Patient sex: M
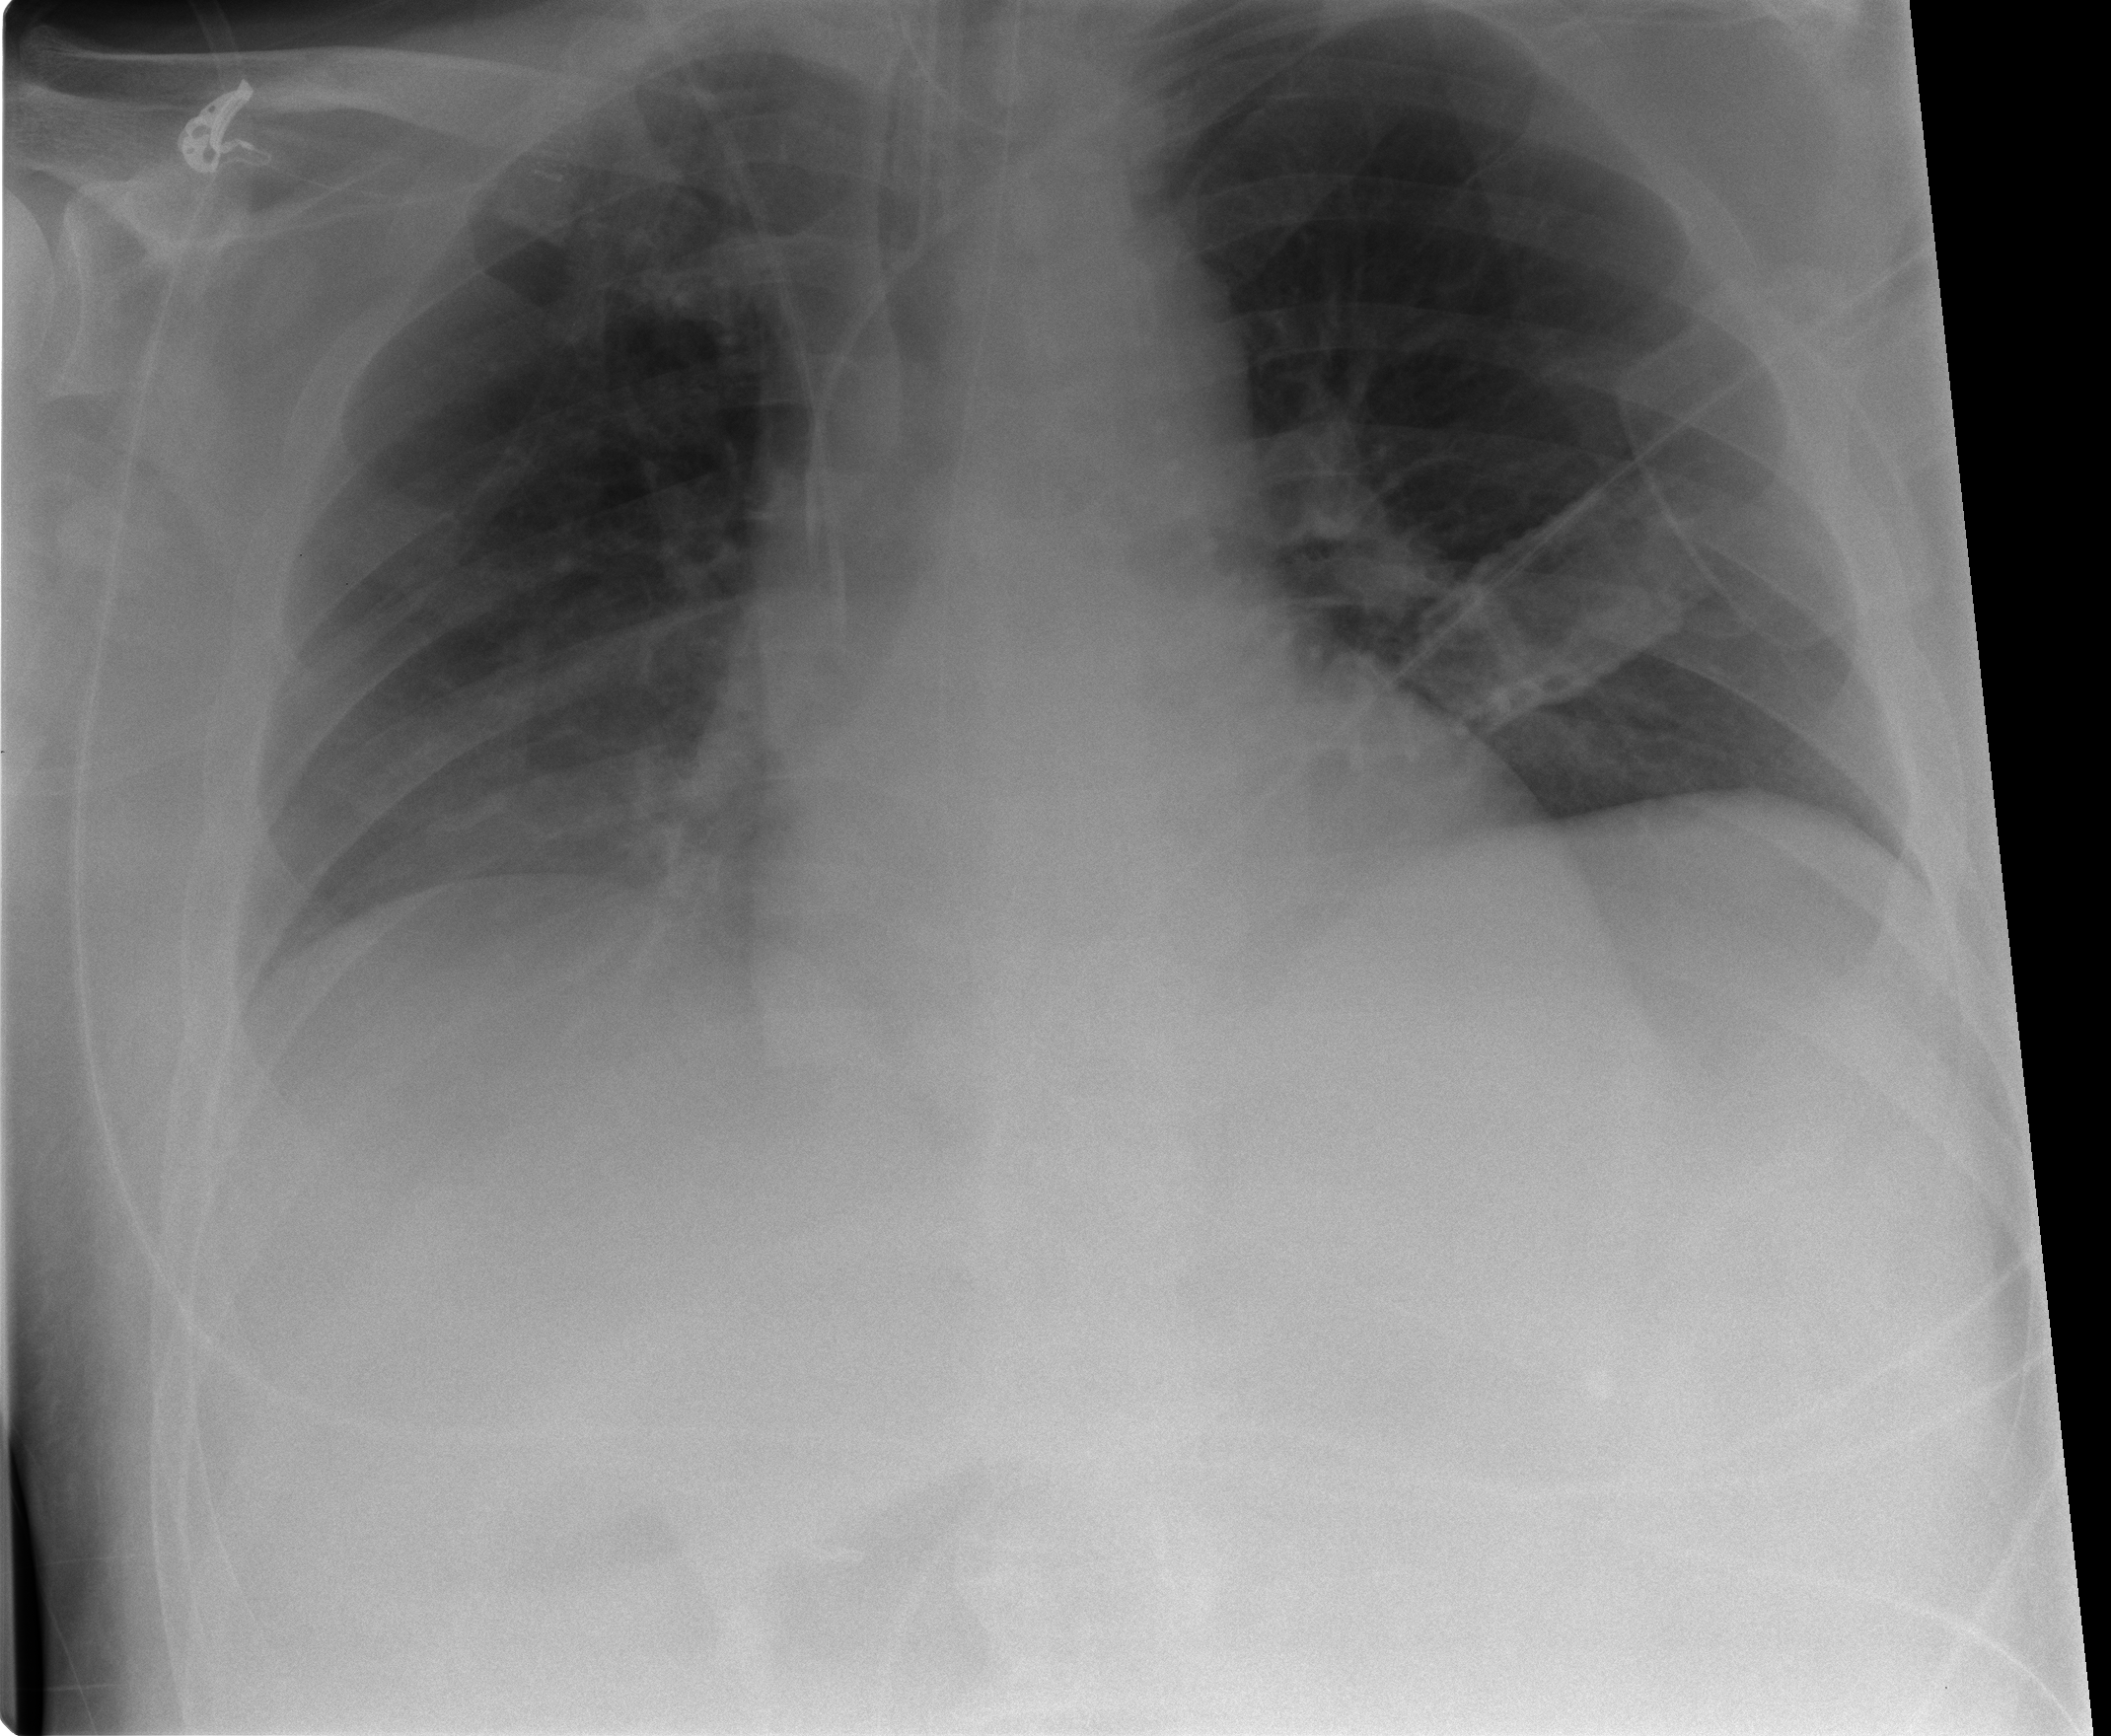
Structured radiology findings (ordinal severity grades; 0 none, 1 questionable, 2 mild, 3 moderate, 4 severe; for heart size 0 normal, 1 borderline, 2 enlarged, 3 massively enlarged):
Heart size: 0
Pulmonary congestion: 0
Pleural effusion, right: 0
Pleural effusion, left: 0
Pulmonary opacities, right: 2
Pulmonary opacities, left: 0
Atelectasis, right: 0
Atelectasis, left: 0